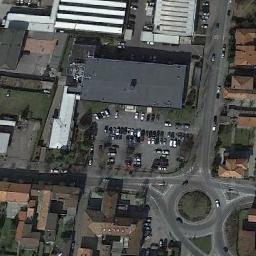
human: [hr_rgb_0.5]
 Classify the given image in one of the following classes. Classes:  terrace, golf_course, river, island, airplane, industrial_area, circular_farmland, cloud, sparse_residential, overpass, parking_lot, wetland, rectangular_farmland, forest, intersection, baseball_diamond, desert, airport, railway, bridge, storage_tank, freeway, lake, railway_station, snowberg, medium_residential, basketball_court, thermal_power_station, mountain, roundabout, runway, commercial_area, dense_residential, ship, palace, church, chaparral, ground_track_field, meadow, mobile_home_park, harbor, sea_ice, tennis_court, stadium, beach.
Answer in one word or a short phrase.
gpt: roundabout